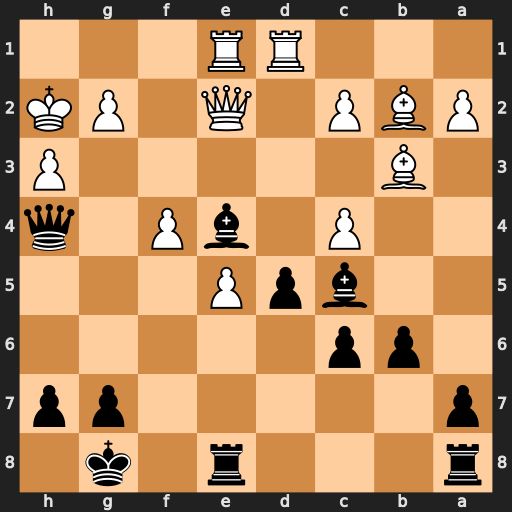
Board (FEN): r3r1k1/p5pp/1pp5/2bpP3/2P1bP1q/1B5P/PBP1Q1PK/3RR3
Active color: b
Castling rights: -
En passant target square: -
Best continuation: Bf2 Qg4 Bxe1